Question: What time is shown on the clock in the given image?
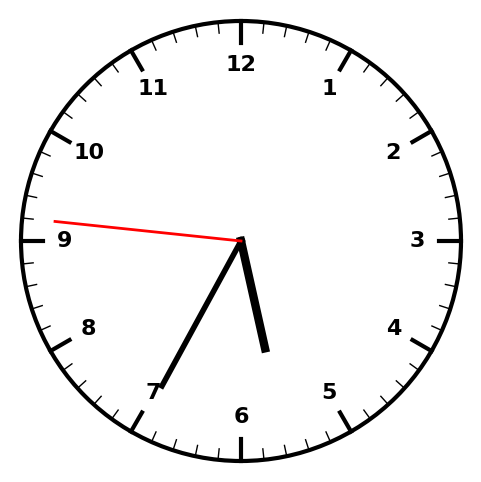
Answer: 05:34:46